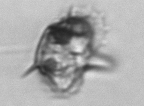
Label: Amylax